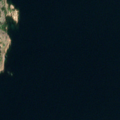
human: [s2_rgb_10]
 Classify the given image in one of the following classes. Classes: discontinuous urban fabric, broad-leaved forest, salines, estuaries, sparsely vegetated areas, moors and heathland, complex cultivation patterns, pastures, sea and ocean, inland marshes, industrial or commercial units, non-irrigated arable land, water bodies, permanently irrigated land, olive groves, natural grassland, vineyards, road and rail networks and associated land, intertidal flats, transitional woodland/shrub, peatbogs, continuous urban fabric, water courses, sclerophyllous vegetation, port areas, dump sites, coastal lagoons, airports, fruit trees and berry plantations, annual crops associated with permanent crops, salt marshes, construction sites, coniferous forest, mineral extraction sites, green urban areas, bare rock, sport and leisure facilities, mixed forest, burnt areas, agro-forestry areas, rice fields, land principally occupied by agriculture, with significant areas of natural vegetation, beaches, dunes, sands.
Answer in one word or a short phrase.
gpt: sea and ocean